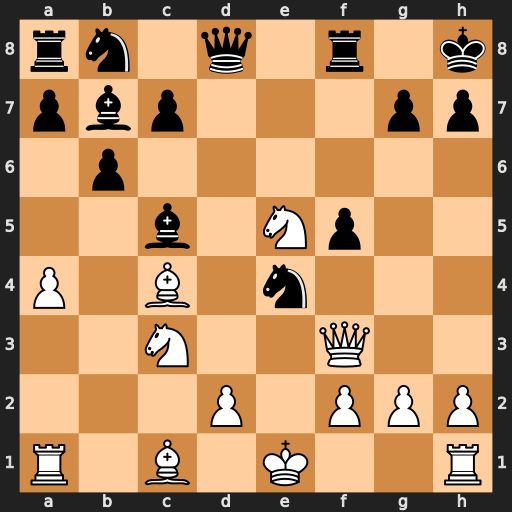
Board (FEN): rn1q1r1k/pbp3pp/1p6/2b1Np2/P1B1n3/2N2Q2/3P1PPP/R1B1K2R
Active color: w
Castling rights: KQ
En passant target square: -
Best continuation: Ng6+ hxg6 Qh3+ Qh4 Qxh4#